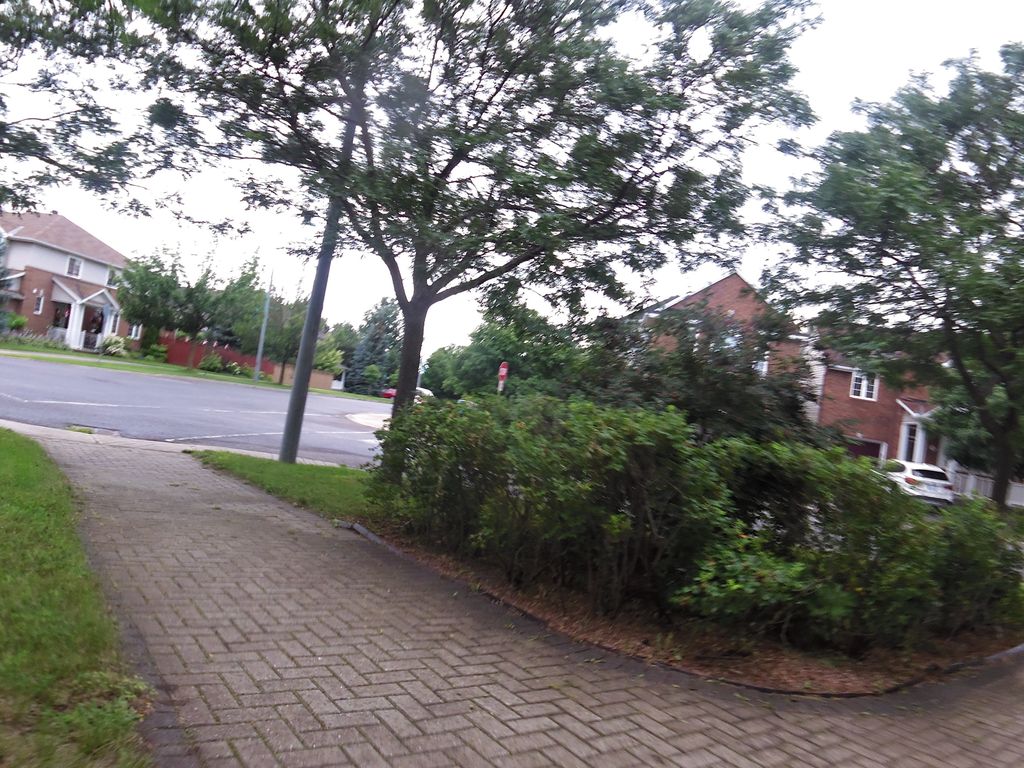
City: ottawa-gatineau